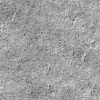
Atmospheric dust classification: not_dusty